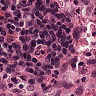
Metastatic tissue present: no